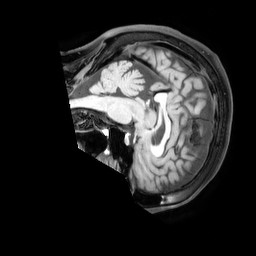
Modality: T1w
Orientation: sagittal
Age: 68
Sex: female
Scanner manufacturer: philips
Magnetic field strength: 3 T
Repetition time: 0.6 s
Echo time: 0.02833 s